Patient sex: F
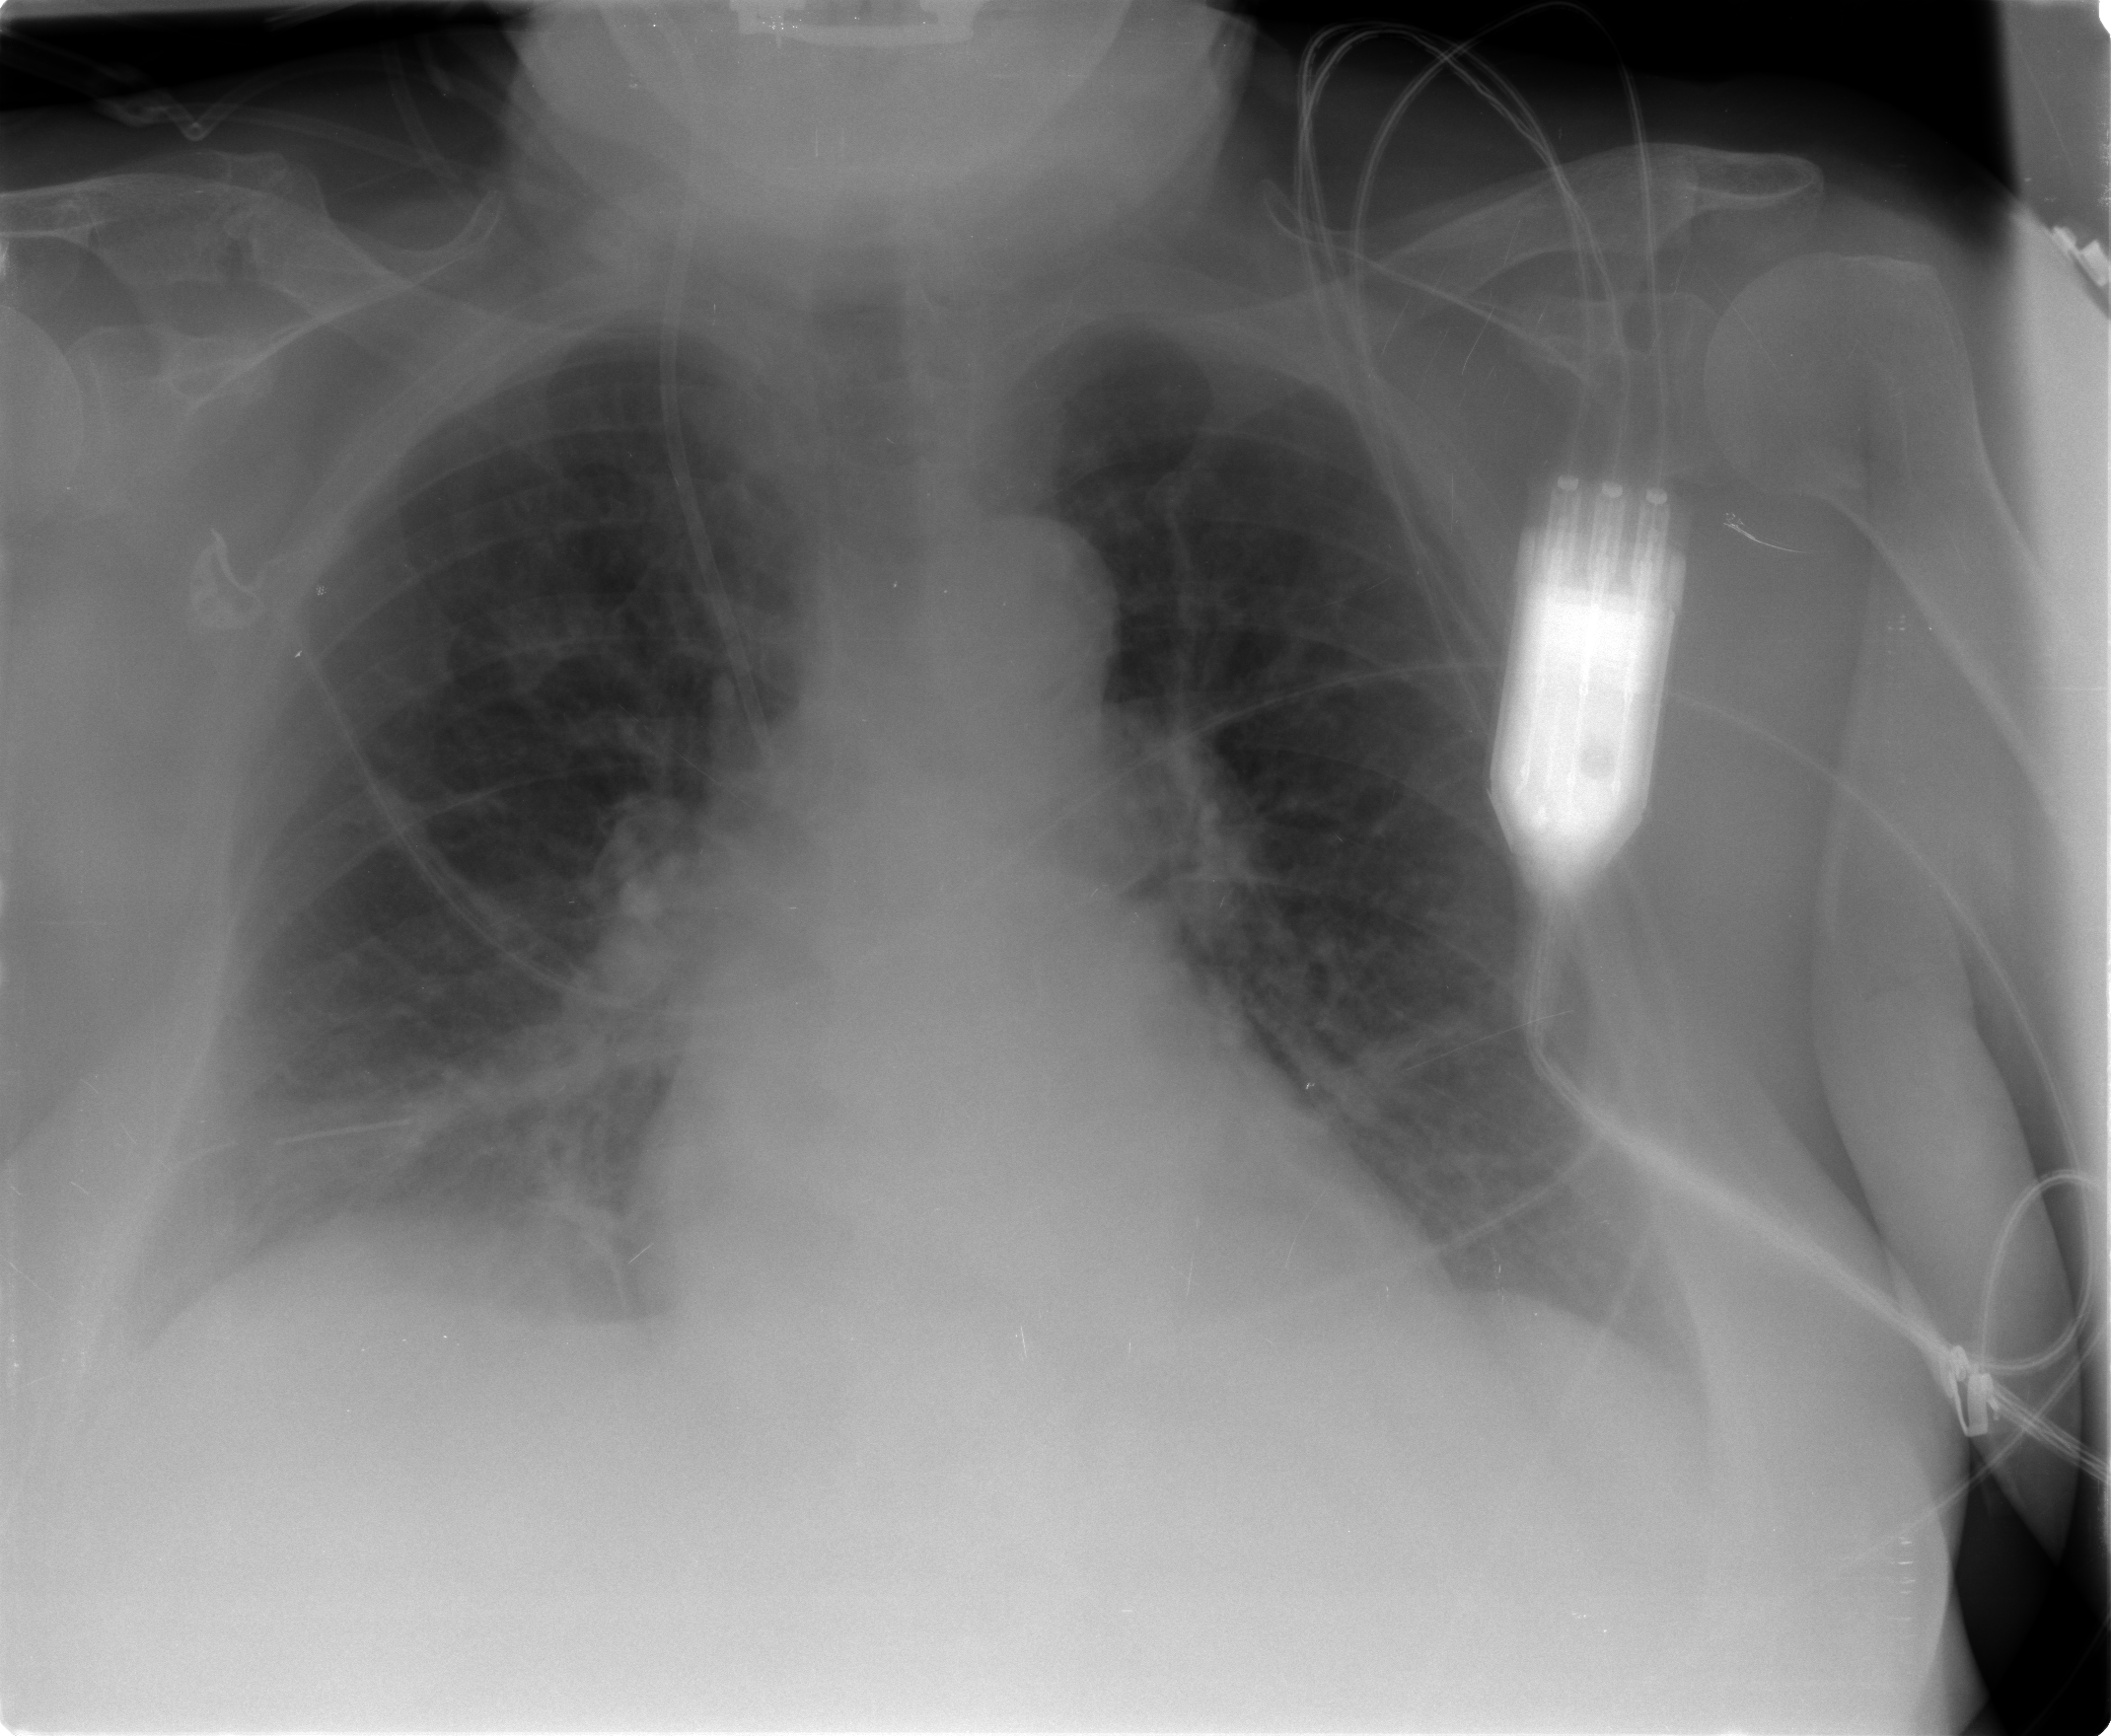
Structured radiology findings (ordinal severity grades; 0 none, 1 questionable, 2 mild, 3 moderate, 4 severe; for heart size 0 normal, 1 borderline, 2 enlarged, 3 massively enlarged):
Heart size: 1
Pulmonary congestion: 2
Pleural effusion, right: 2
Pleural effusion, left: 1
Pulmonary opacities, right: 2
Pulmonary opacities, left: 1
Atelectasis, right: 2
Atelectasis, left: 1